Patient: sex M, age 70
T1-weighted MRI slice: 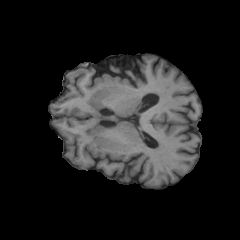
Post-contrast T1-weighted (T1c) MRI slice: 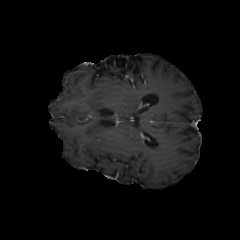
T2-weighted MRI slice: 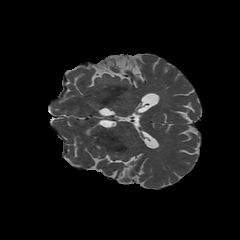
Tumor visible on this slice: no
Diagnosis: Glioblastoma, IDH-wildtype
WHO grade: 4